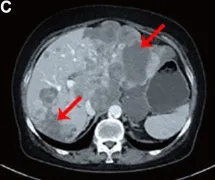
Case 2, a case of duodenal stromal tumor with multiple metastases treated with multiple lines:summary of image data of the fourth-line and subsequent treatment. (C) Stable disease after 1 month of treatment with ripretinib.
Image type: radiology (ct)